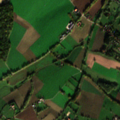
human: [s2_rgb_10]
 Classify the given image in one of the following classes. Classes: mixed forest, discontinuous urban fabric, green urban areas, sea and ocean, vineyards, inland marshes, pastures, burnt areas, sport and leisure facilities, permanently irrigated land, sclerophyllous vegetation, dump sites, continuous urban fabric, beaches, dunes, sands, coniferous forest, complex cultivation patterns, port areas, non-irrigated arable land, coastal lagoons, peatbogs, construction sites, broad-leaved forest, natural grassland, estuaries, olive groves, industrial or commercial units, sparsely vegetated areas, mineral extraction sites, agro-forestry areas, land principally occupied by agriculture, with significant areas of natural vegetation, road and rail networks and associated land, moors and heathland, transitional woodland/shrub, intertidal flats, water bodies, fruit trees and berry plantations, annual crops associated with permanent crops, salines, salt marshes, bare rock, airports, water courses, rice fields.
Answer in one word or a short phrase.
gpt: discontinuous urban fabric, non-irrigated arable land, pastures, complex cultivation patterns, broad-leaved forest